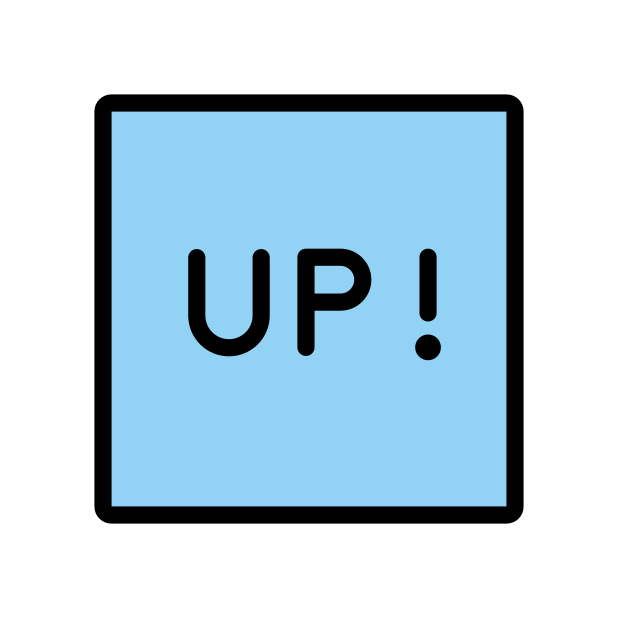
Emoji: 🆙
Name: squared up with exclamation mark
Unicode: 0x1f199